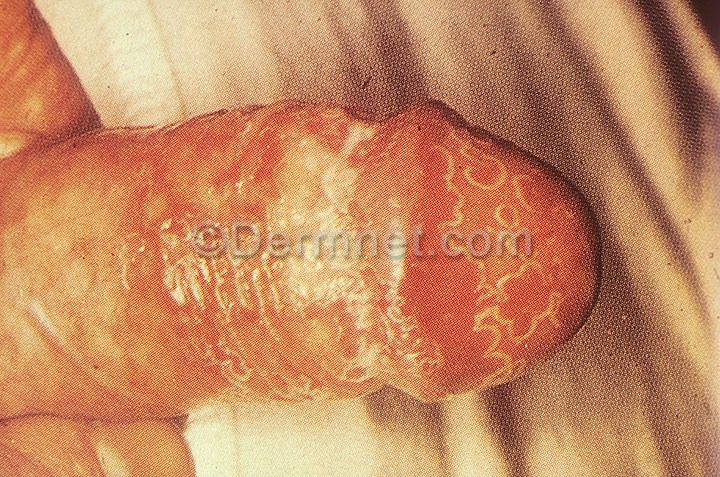
Disease: Psoriasis pictures Lichen Planus and related diseases